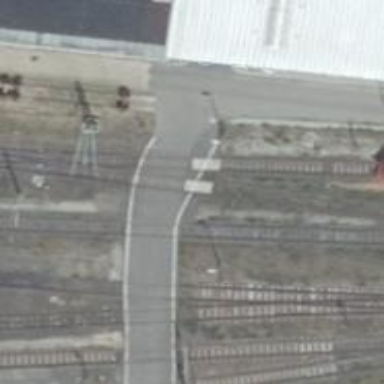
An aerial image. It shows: Railway level crossing.